Field crop: maize
Growth stage: 1
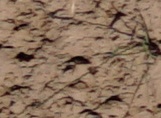
Species: lolium